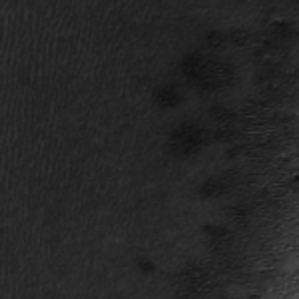
Label: frost